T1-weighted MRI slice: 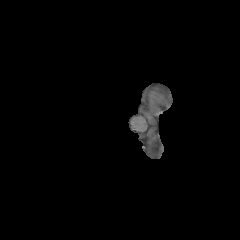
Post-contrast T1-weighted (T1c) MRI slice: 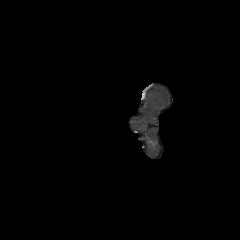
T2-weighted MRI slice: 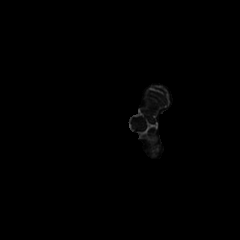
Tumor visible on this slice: no